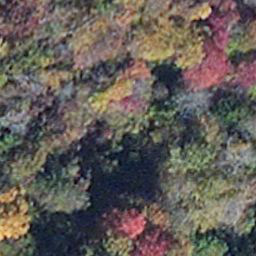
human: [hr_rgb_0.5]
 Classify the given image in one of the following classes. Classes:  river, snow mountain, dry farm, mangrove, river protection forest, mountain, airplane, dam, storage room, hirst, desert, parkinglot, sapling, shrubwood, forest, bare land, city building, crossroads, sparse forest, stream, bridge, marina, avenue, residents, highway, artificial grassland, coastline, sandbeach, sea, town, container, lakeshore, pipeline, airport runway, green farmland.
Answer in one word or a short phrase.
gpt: mangrove